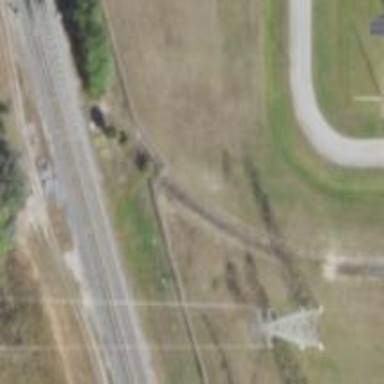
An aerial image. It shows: Disused railway spur.